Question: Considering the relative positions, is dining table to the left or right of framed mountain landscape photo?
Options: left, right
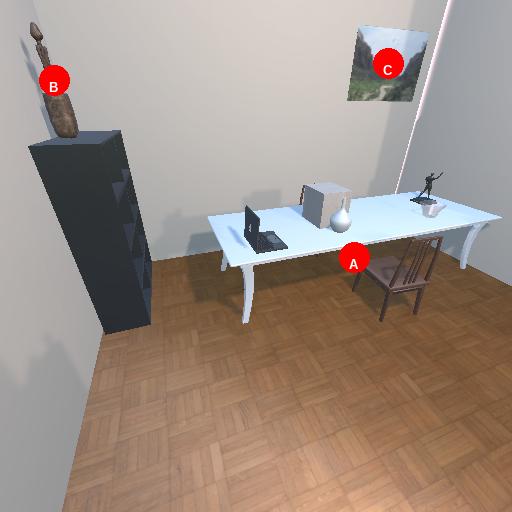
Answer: left